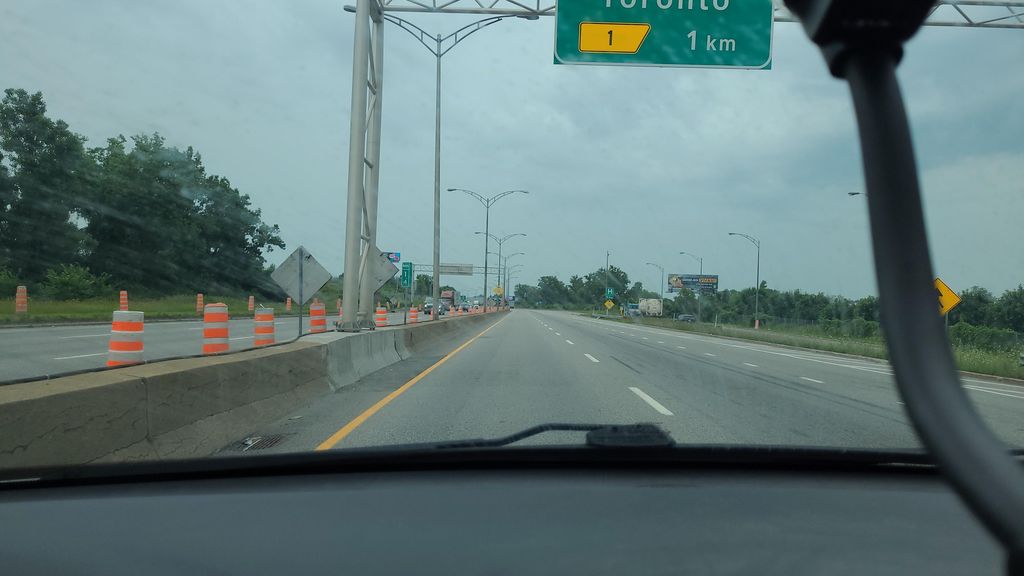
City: montreal